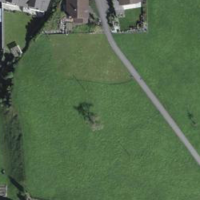
EUNIS habitat code: 24
Species observed at this site:
Prunus mahaleb